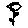
Label: flower